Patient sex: F
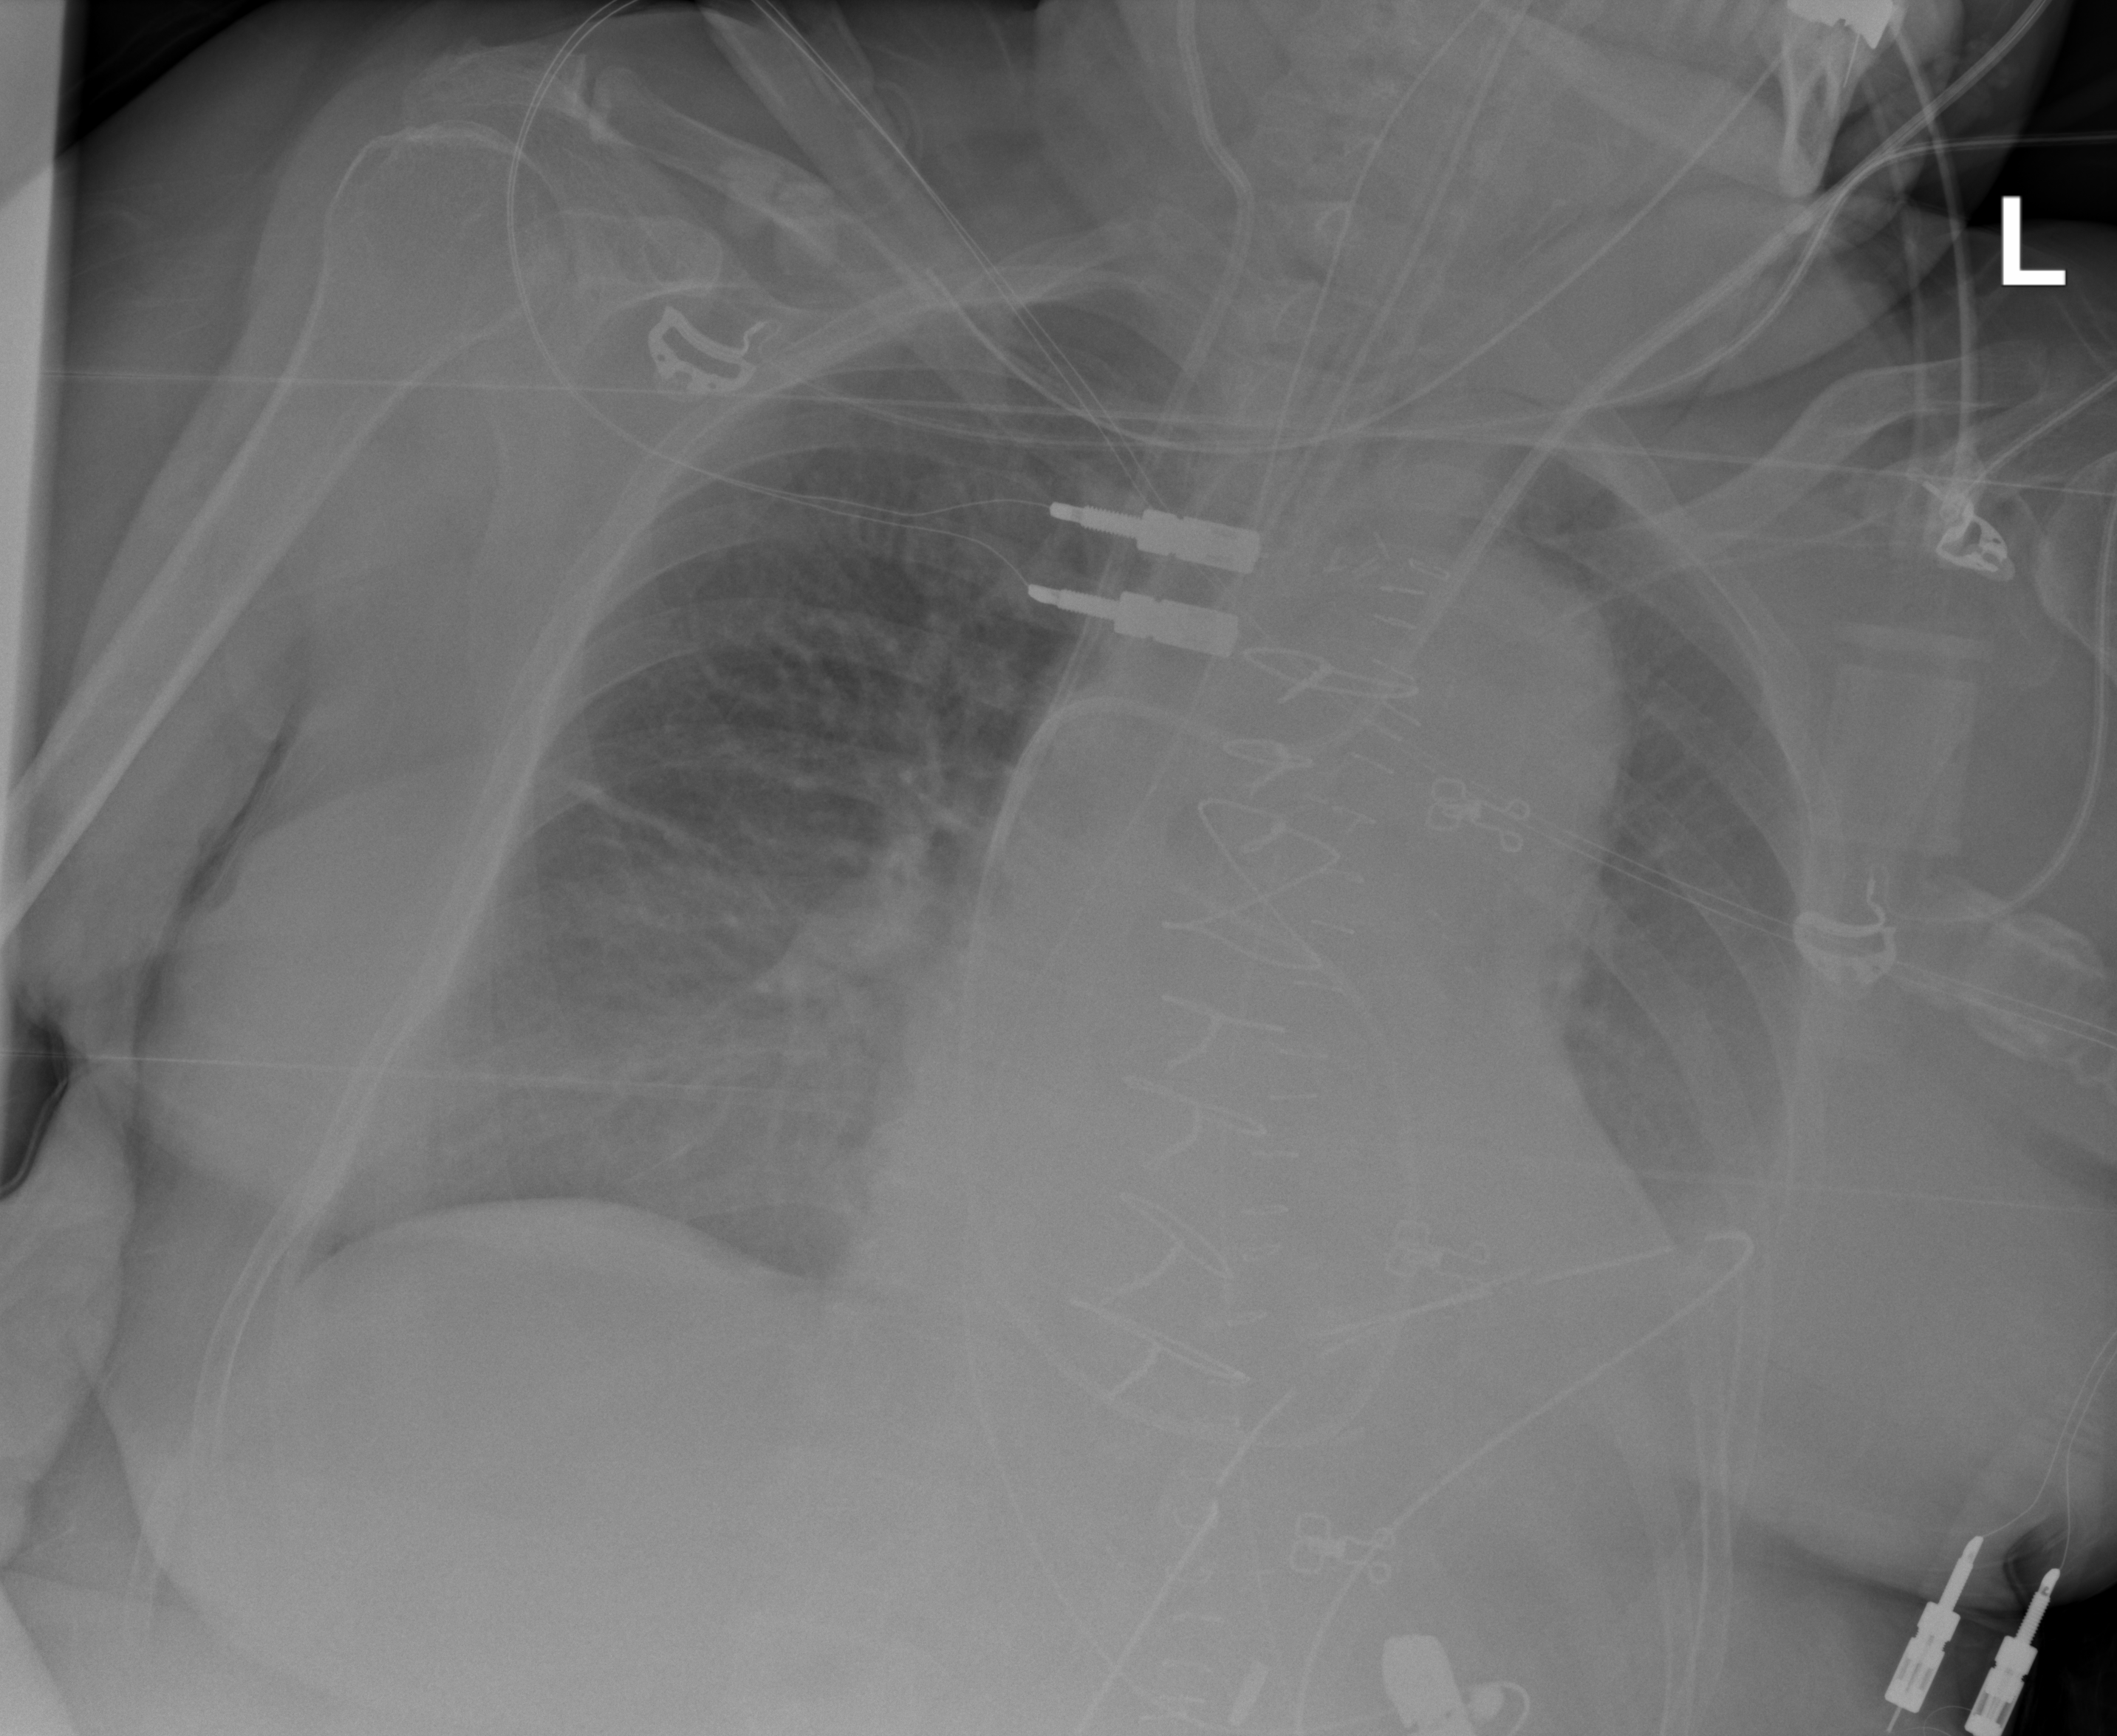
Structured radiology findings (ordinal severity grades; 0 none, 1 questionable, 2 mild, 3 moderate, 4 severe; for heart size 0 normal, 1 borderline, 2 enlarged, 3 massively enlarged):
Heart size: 2
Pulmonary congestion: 2
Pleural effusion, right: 1
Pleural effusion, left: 2
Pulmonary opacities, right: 0
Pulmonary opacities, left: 0
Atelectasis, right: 2
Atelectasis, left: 2